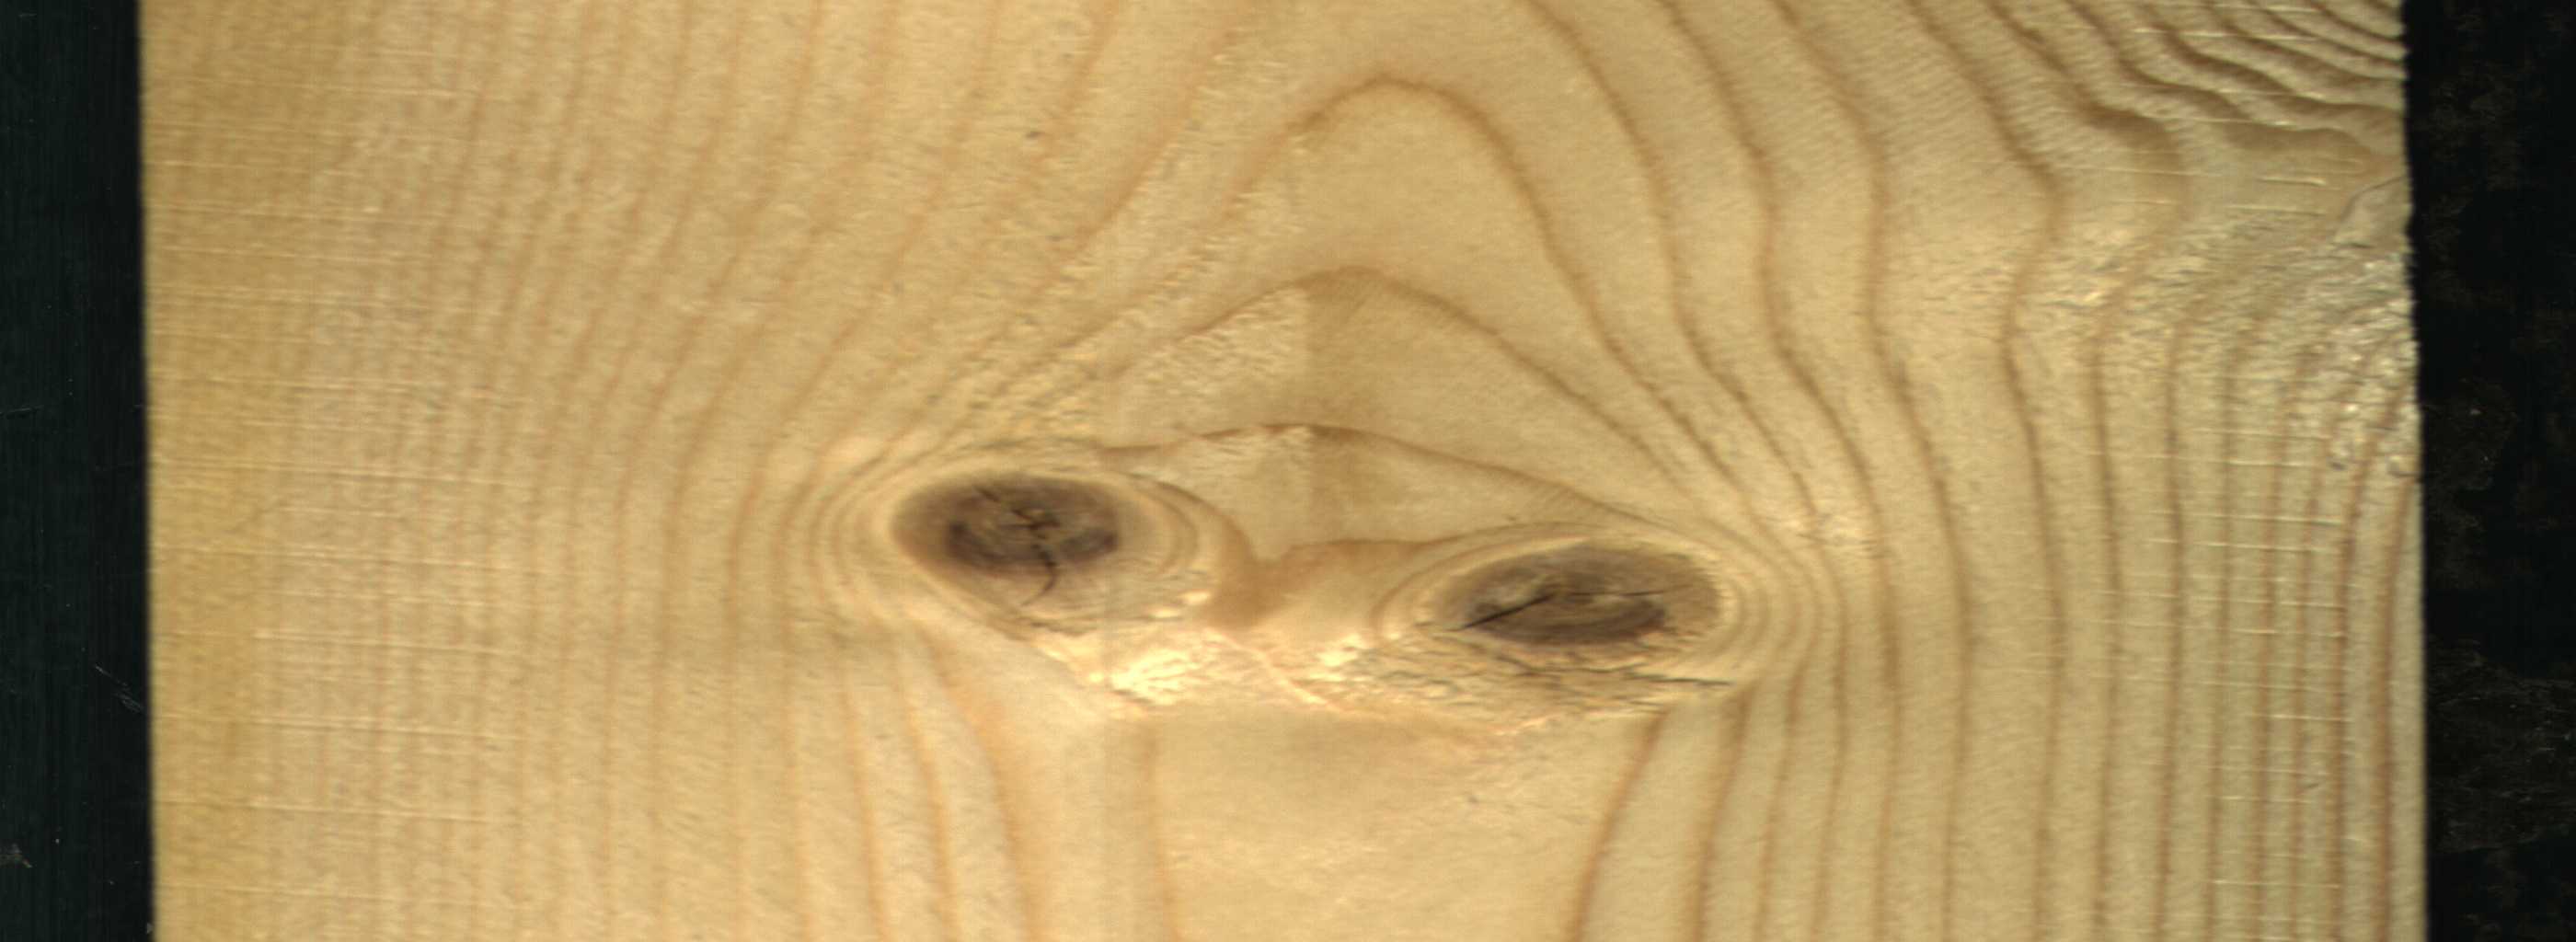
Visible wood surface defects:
knot_with_crack
Live_Knot